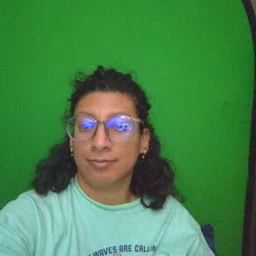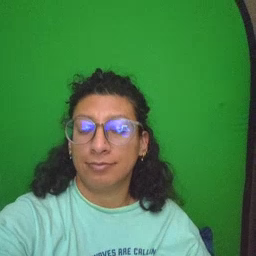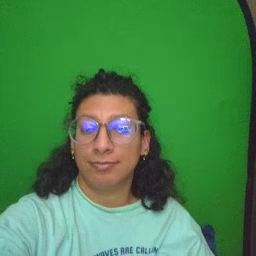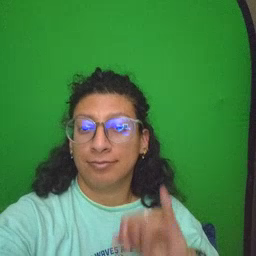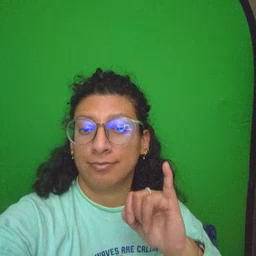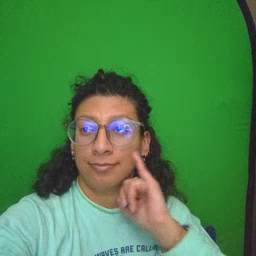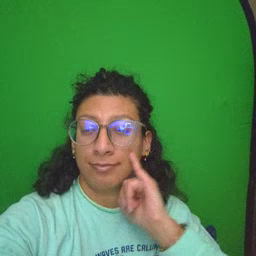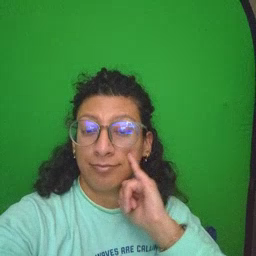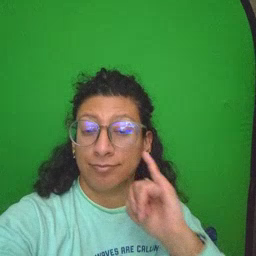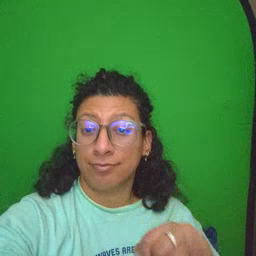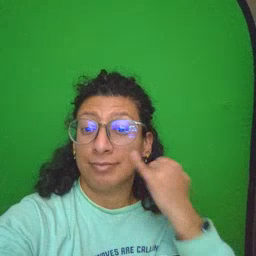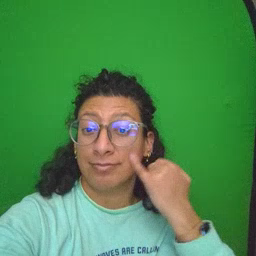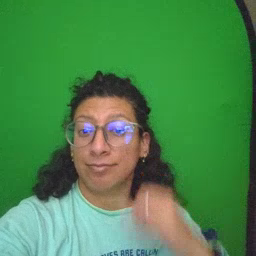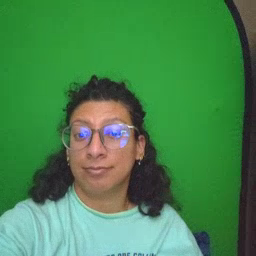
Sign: if